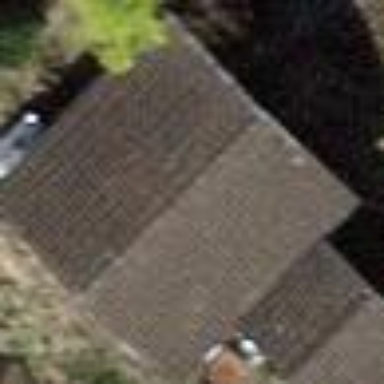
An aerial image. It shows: Garage.